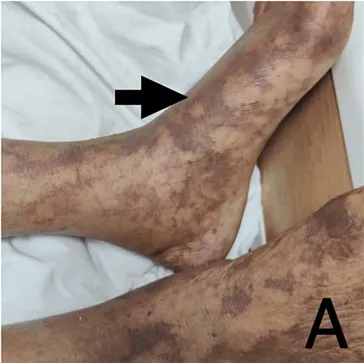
Images showing ecchymosis over the bilateral upper and lower limbs.
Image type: medical_photograph (skin_photograph)